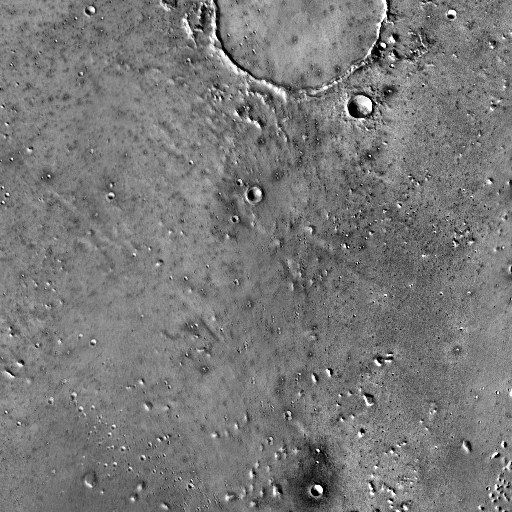
Crater classes present: Background, Other, Buried, Secondary